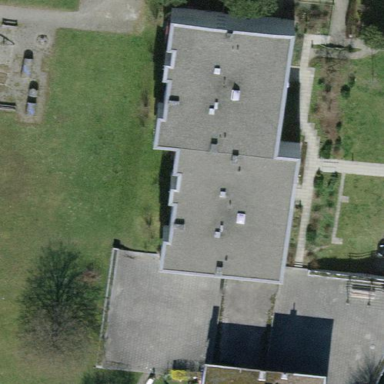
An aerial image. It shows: Flat roofed apartment building.